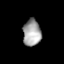
Tissue: lung
Cell type: Others
Senescence score: 0.1669
Nuclear area (px): 465
Mean DAPI intensity: 163.249